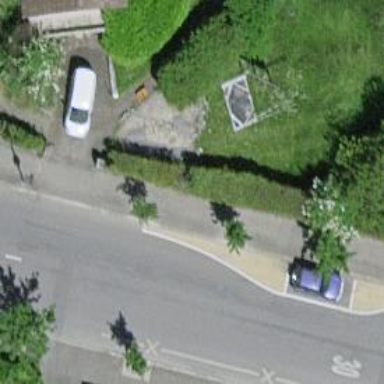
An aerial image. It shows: Street tree with broadleaved leaves.